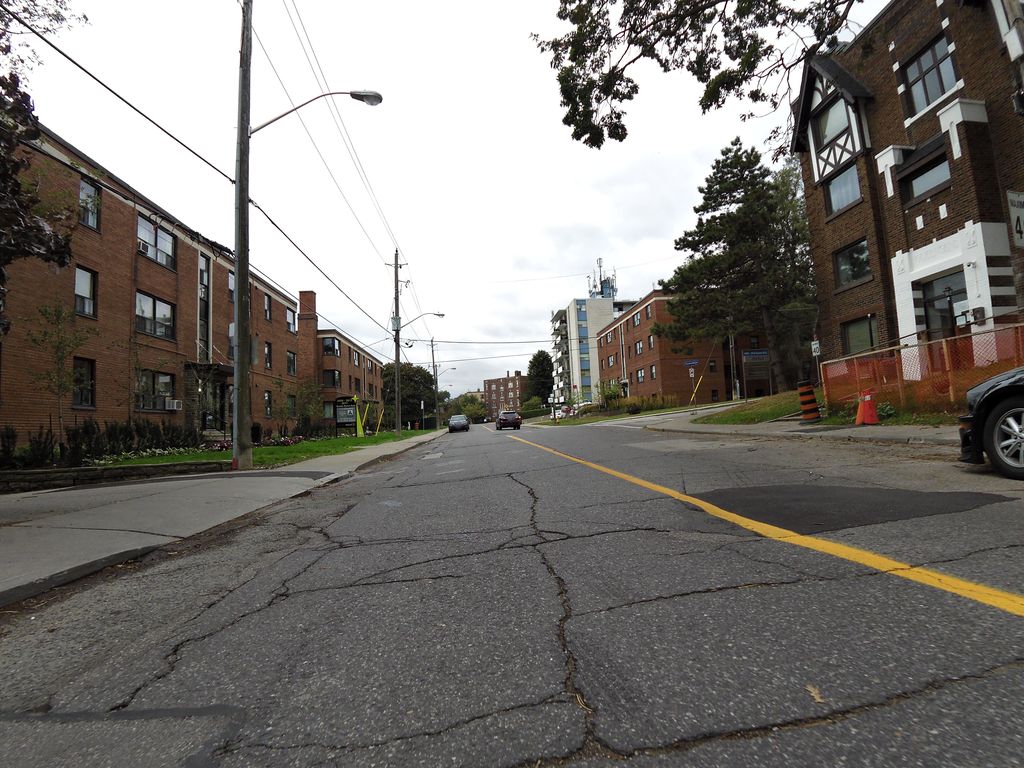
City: toronto